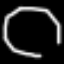
Label: octagon